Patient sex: F
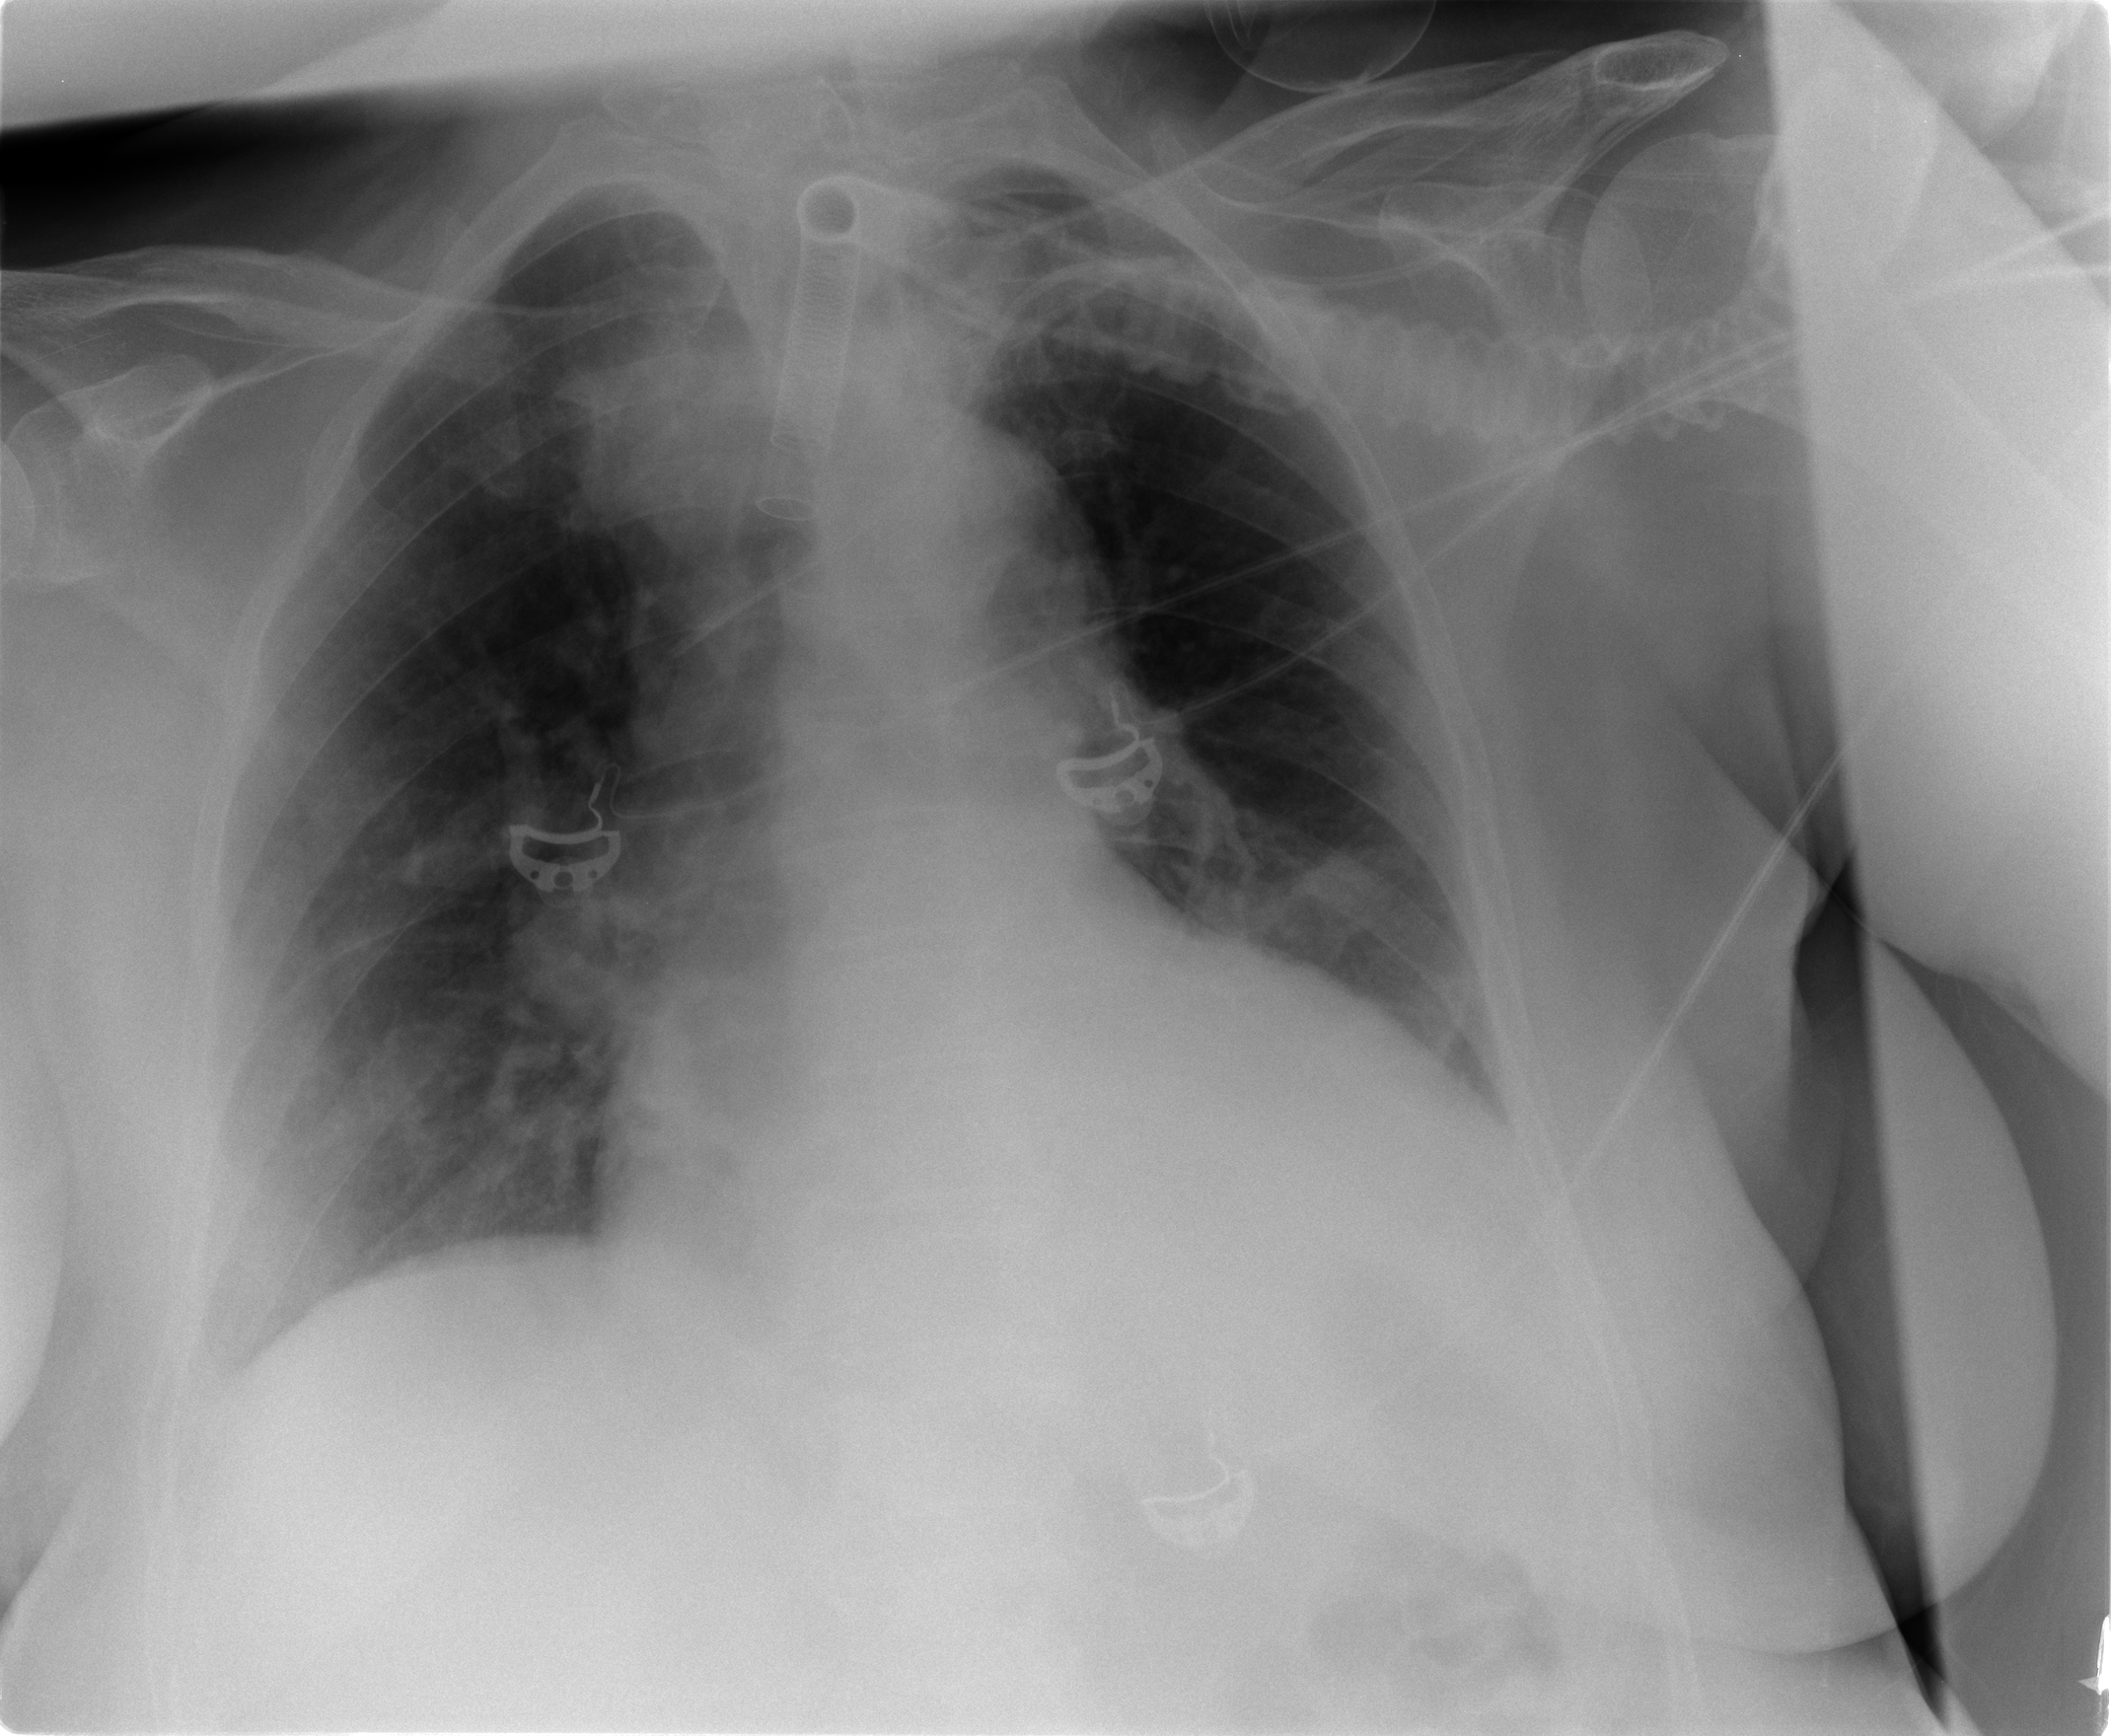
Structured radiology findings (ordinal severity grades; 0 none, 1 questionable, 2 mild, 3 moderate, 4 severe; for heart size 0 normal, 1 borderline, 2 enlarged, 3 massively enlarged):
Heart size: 2
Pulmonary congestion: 2
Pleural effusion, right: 2
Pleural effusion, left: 2
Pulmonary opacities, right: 3
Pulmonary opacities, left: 3
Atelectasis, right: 3
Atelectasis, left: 3